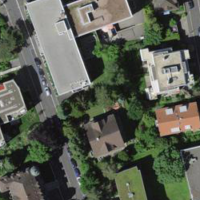
EUNIS habitat code: 54
Species observed at this site:
Cardamine pratensis